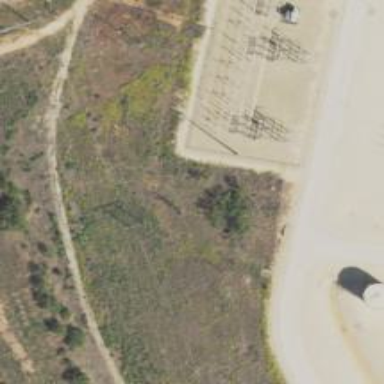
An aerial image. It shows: Switch used for power control.